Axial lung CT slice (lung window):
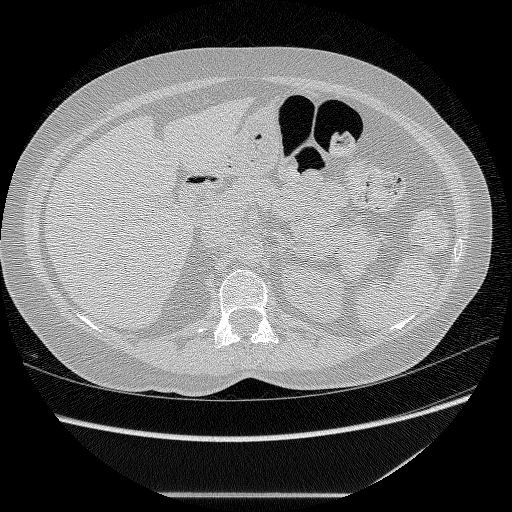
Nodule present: no